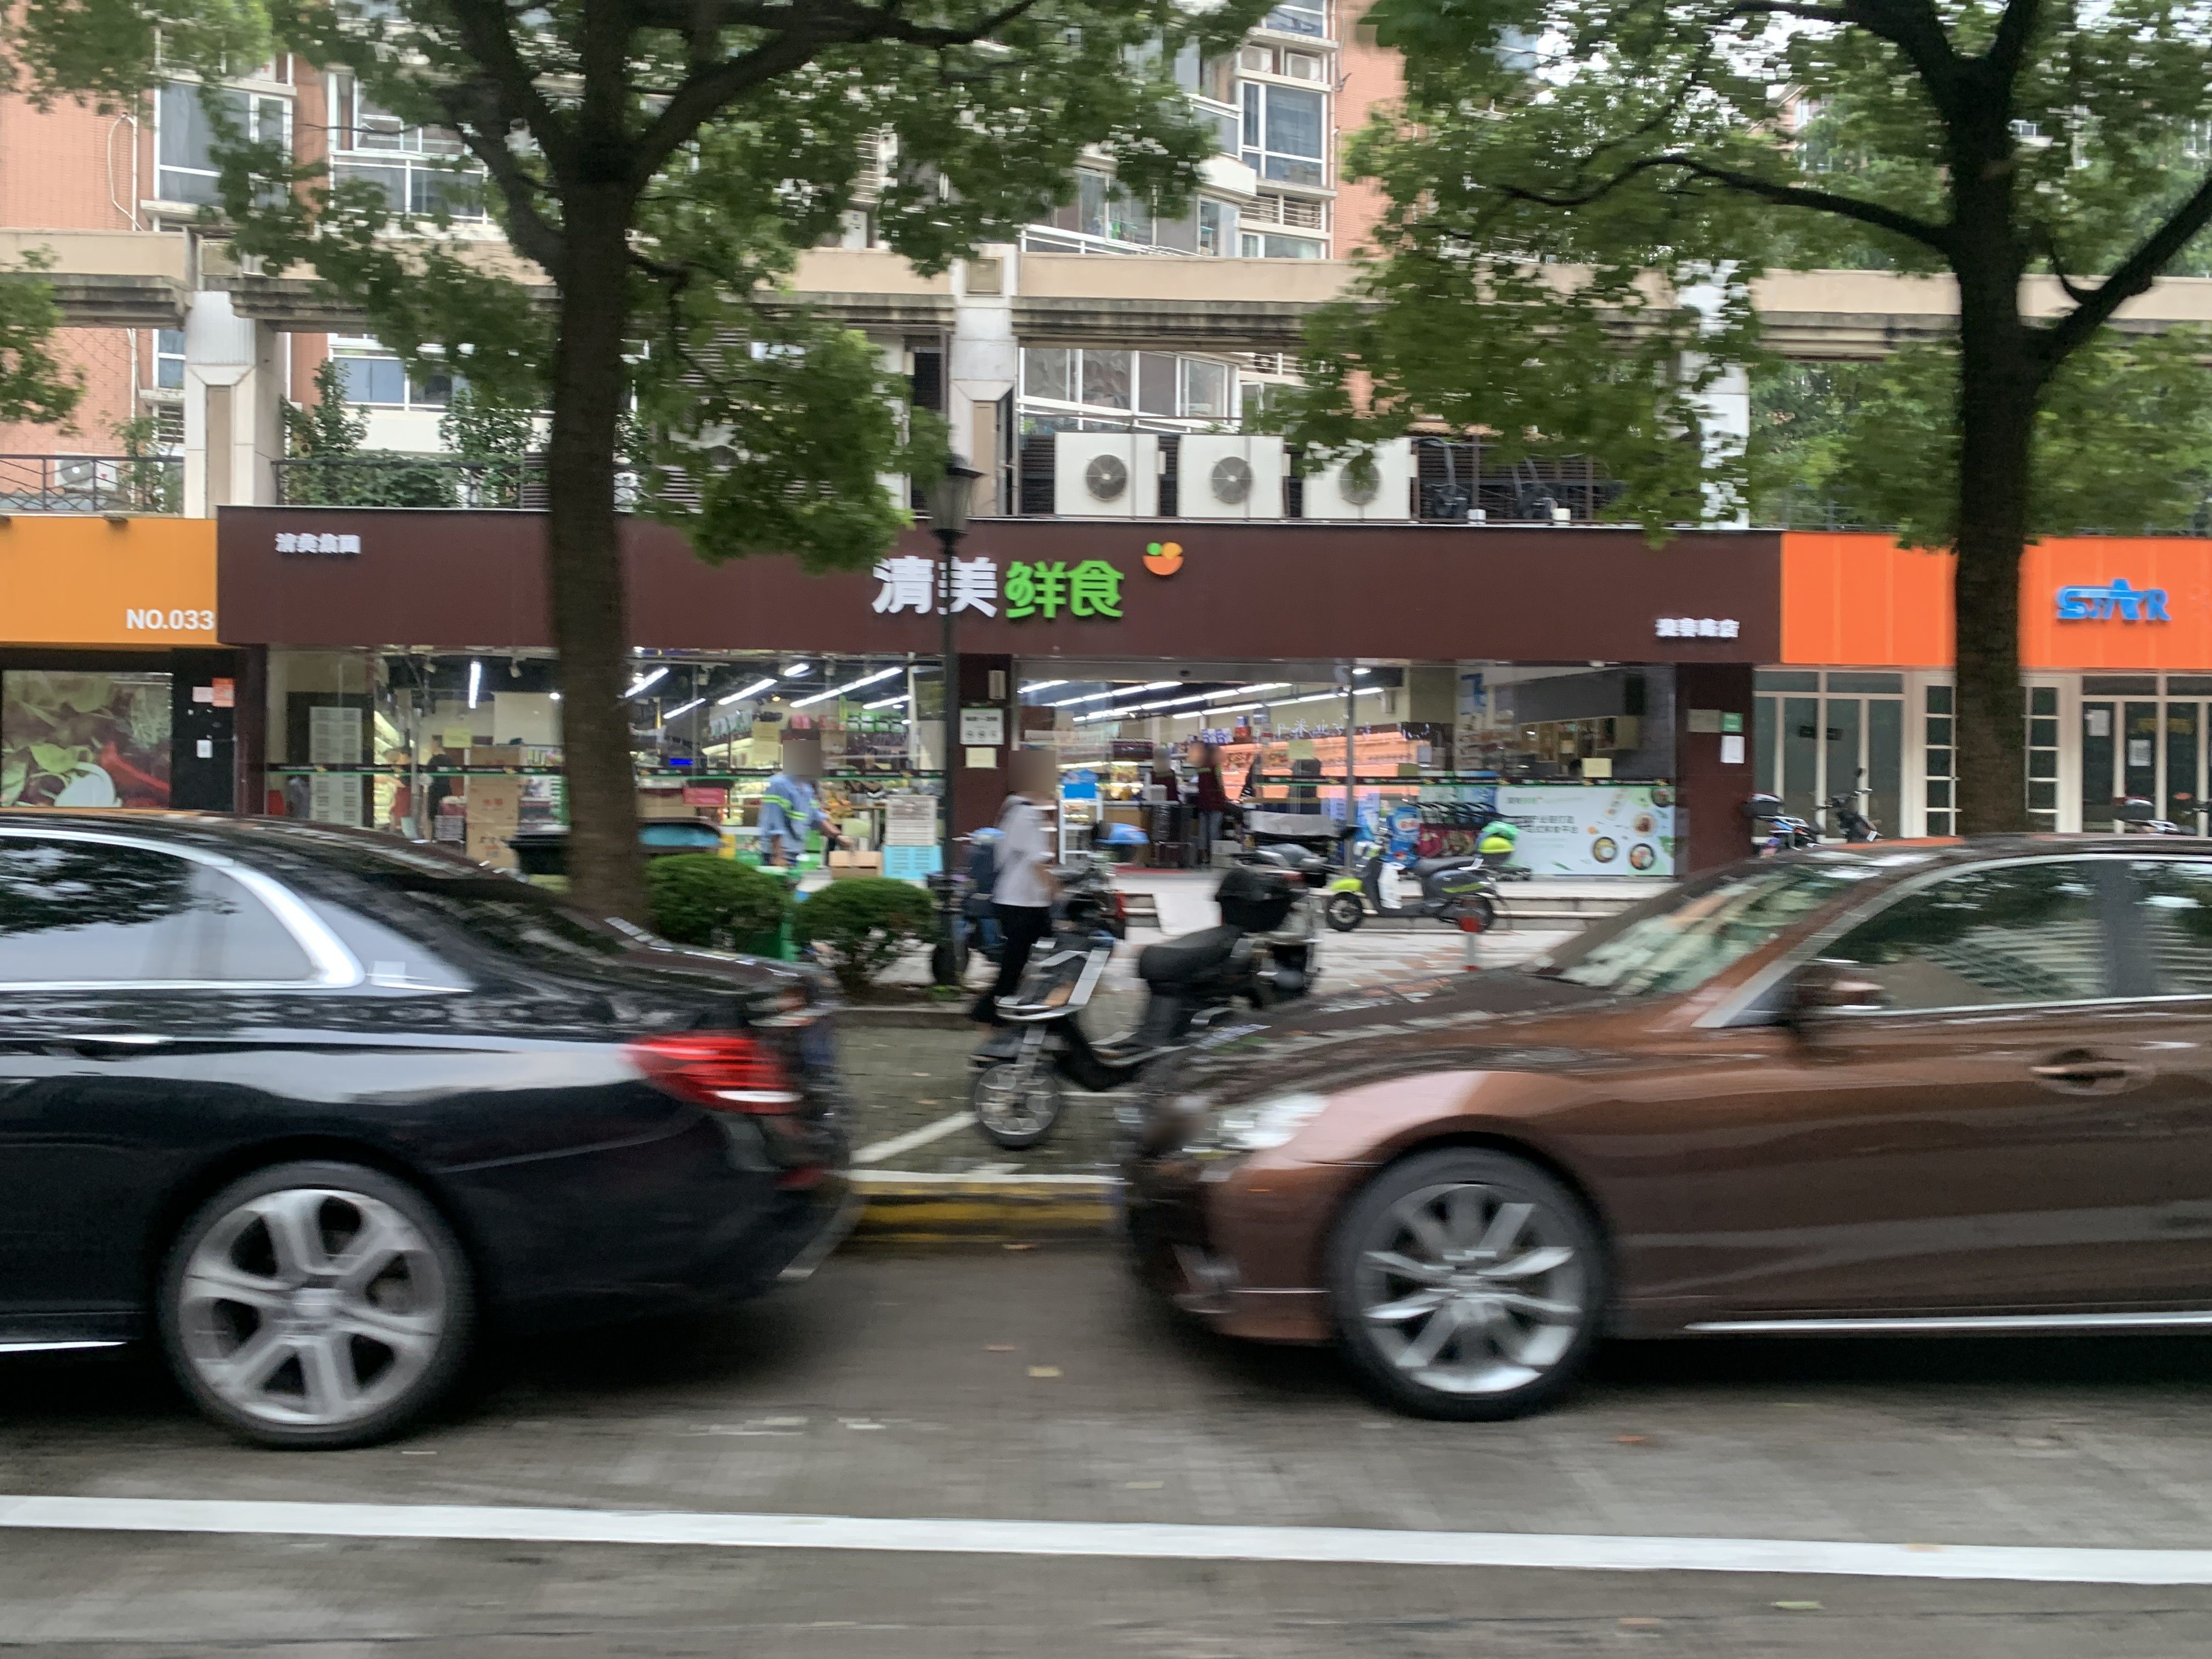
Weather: clear
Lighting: day
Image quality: good
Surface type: walking surface
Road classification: tertiary
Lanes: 2.0
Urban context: urban centre
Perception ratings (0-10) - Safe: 3.63, Lively: 8.82, Beautiful: 6.73, Boring: 0.57, Depressing: 4.05, Wealthy: 4.88